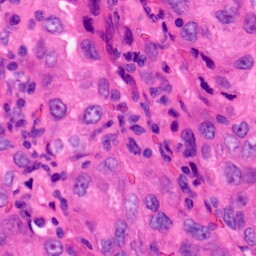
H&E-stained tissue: Lung